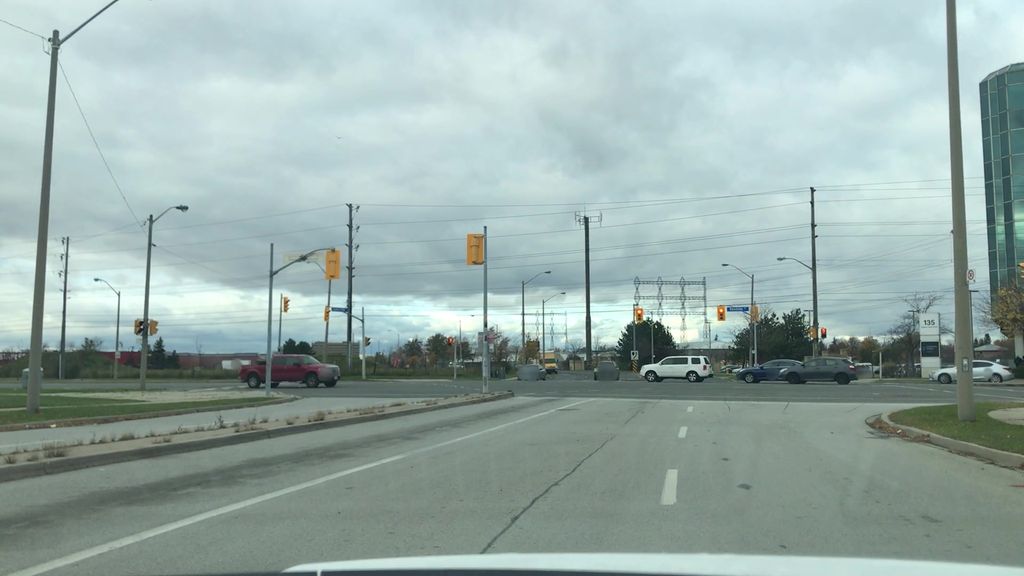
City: toronto